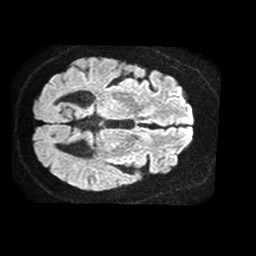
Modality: TRACE
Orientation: axial
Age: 64
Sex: male
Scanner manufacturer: philips
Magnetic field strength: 1.5 T
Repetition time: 3.548 s
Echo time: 0.09719 s